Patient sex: M
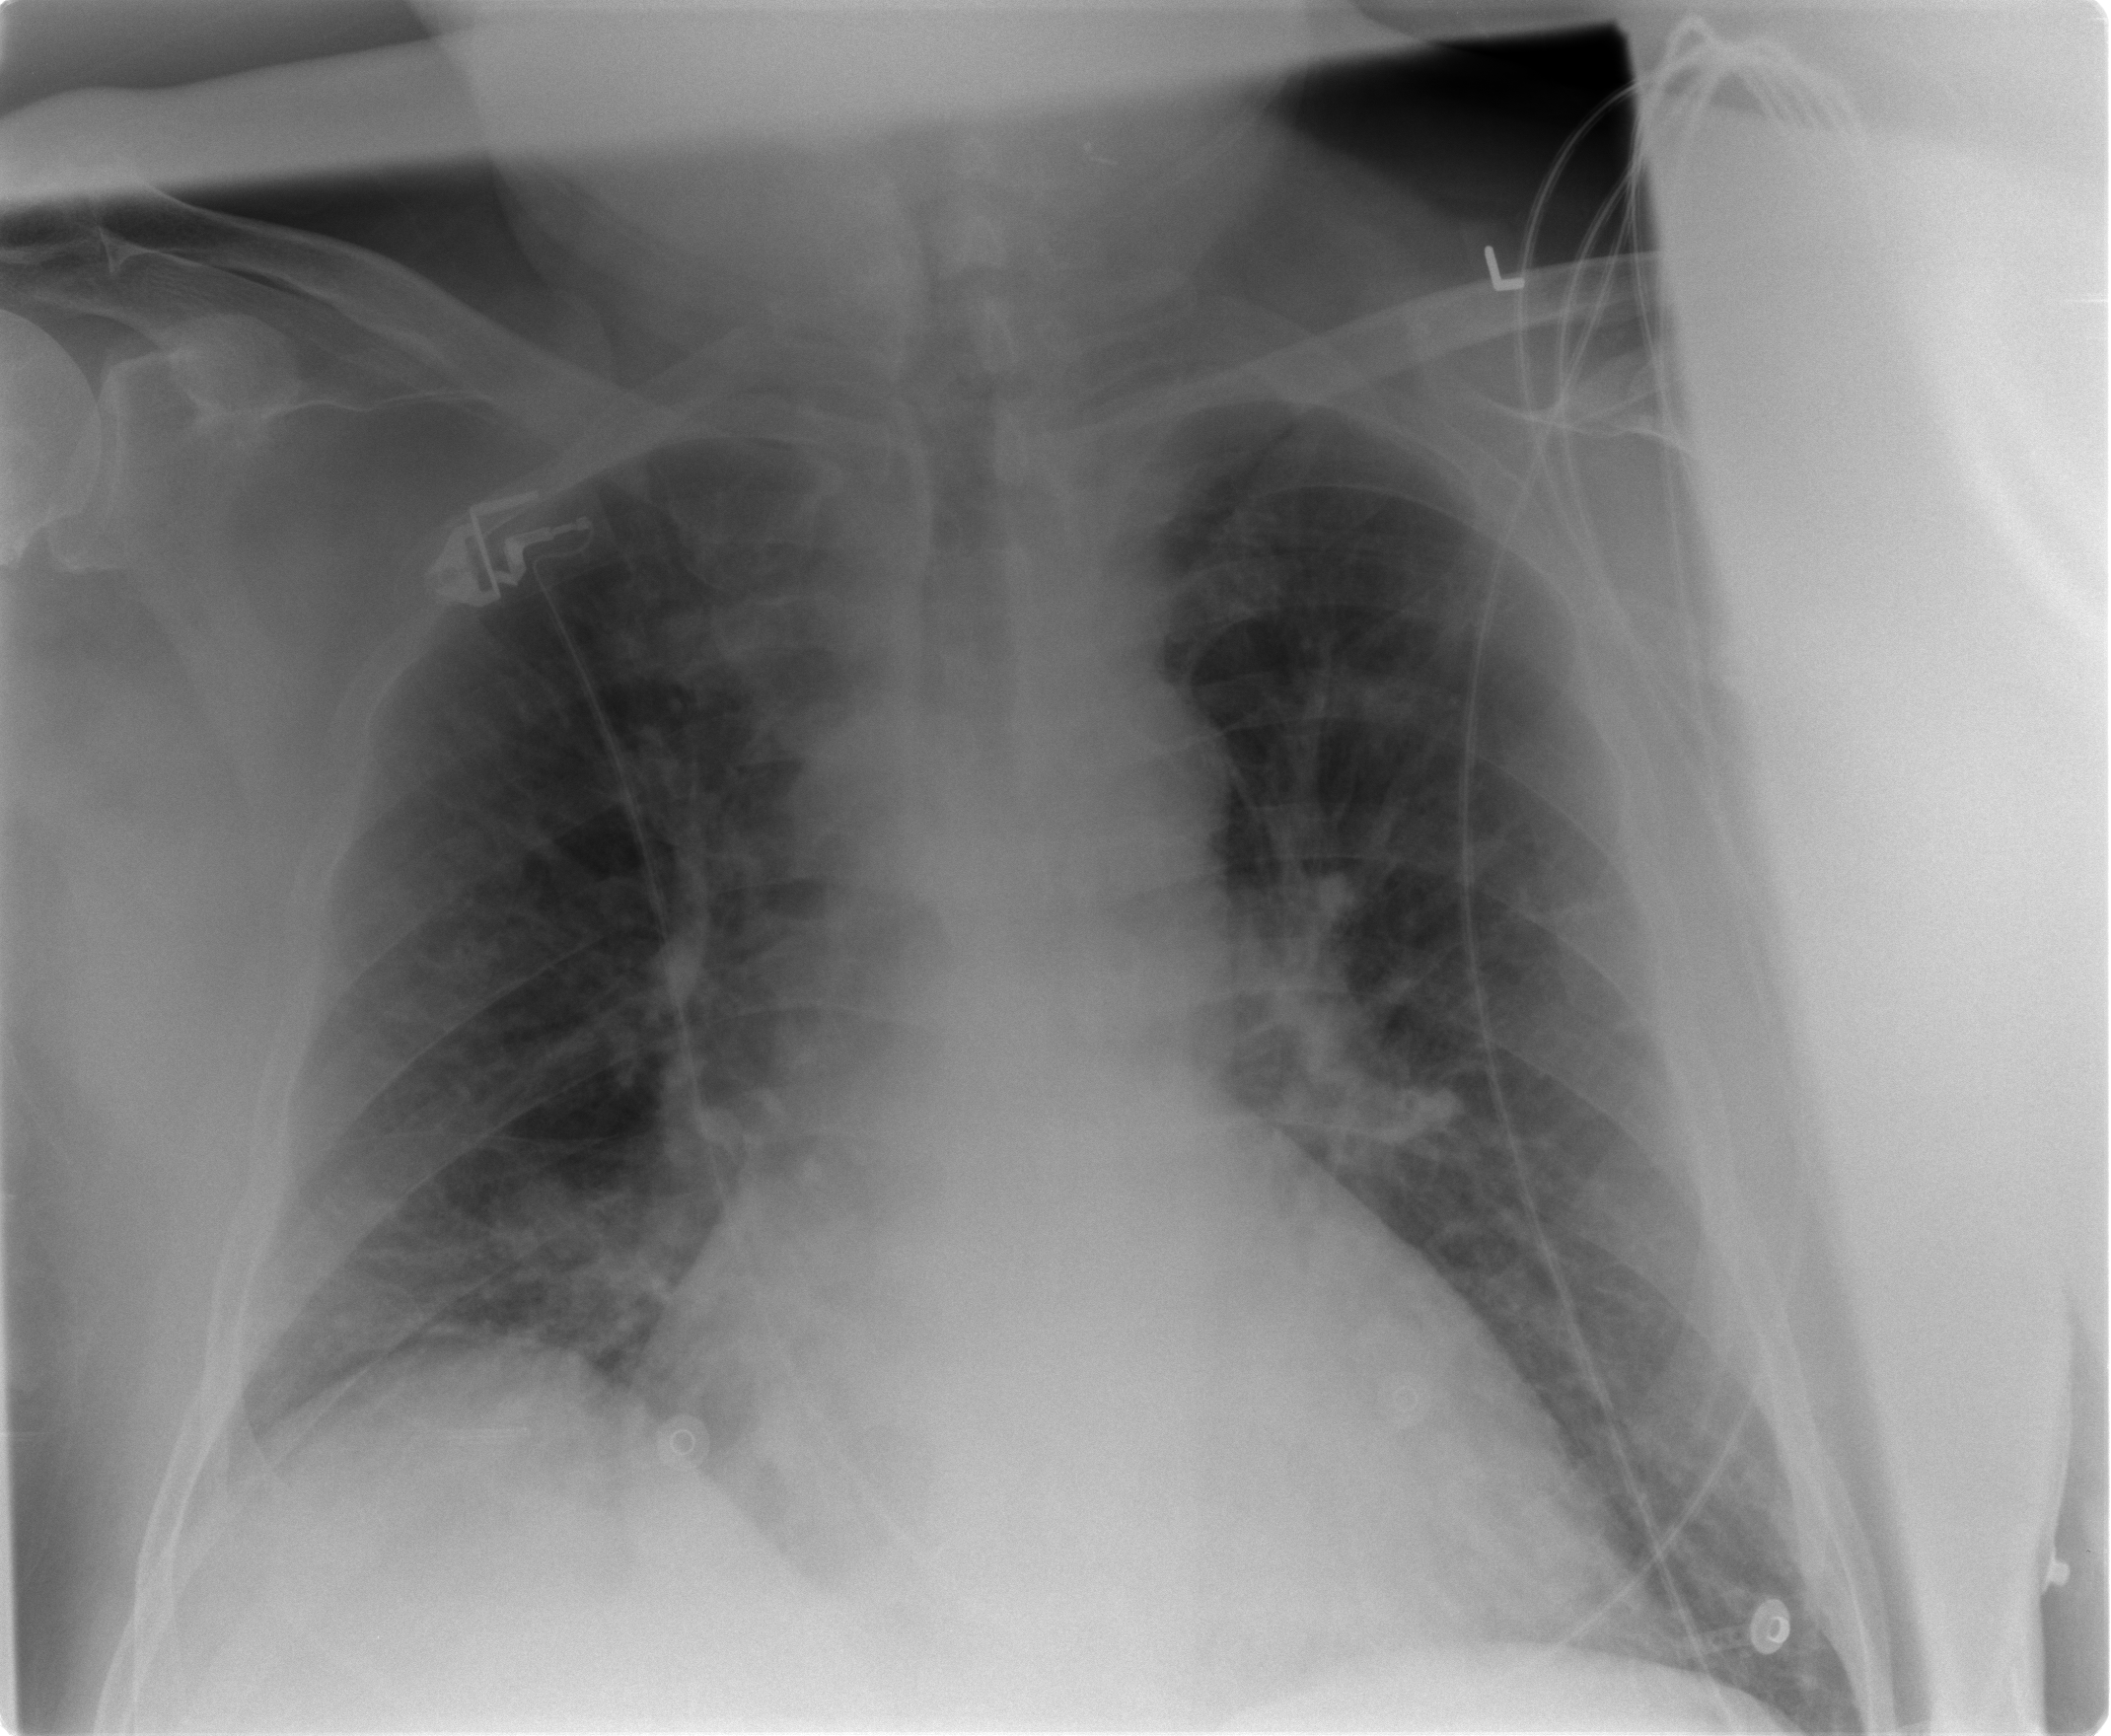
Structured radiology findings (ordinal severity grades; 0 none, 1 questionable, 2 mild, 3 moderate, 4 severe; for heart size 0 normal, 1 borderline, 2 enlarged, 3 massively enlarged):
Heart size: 2
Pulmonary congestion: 2
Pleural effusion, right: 0
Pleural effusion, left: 0
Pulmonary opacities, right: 0
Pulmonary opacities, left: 0
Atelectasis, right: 2
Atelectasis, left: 1